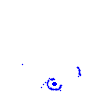
Particle: kaon